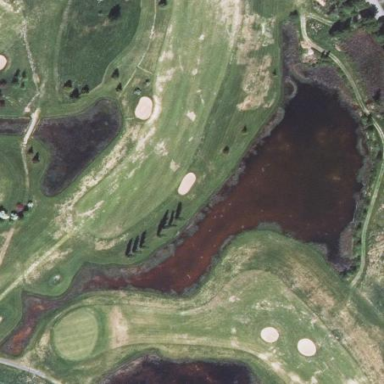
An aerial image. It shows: Water hazard on golf course. The hazard is natural water feature.